Question: How to implement toast with button as shown below? It is used in recent Google apps in Android.

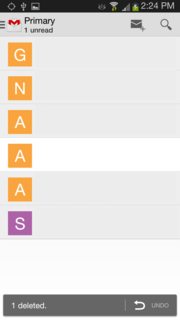
Answer: You can use custom toast messages like this. This is a dialog will dismiss after 2.5 seconds just like a toast.
'''
public class CustomToast extends Dialog {
public CustomToast(Context context, String text) {
super(context);
requestWindowFeature(Window.FEATURE_NO_TITLE);
LayoutInflater inflater = (LayoutInflater) context
.getSystemService(android.content.Context.
LAYOUT_INFLATER_SERVICE);
View layout = inflater.inflate(R.layout.toast, null);
TextView tv = (TextView) layout.findViewById(R.id.toastText);
tv.setText(text);
setContentView(layout);
show();
setCanceledOnTouchOutside(true);
setCancelable(true);
Window window = getWindow();
window.setGravity(Gravity.BOTTOM);
new Handler().postDelayed(new Runnable() {
public void run() {
dismiss();
}
}, 2500);
}
}
'''